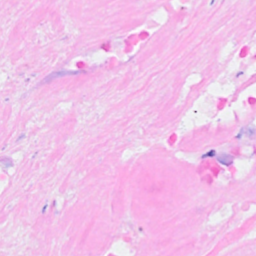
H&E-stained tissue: Breast